Interaction volume radius: 5 \u00c5
Interaction volume height: 10 \u00c5
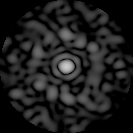
Disorder parameter: 0.8015